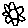
Label: flower